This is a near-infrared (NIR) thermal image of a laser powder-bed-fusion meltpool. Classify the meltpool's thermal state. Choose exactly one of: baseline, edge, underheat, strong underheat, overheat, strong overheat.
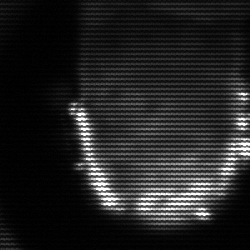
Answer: baseline